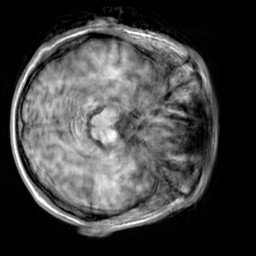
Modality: T1w
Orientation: axial
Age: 55
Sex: male
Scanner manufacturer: siemens
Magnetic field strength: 3 T
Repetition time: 2.3 s
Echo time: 0.00303 s